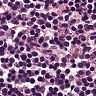
Metastatic tissue present: no